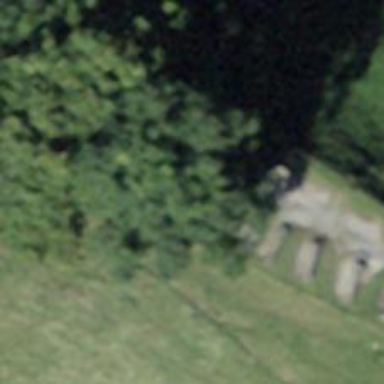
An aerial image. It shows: Bench for seating.